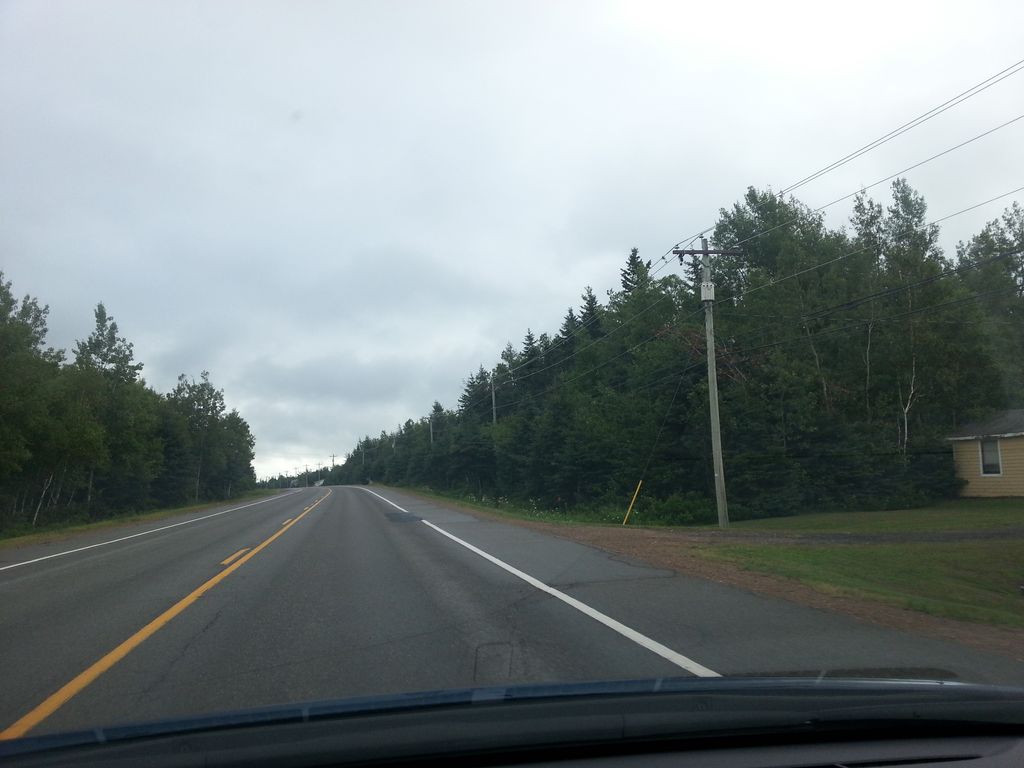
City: charlottetown